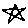
Label: star